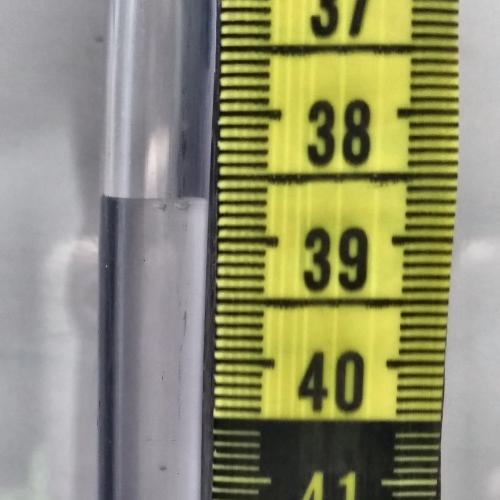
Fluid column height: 38.7 cm